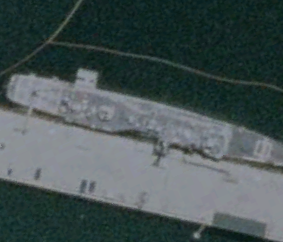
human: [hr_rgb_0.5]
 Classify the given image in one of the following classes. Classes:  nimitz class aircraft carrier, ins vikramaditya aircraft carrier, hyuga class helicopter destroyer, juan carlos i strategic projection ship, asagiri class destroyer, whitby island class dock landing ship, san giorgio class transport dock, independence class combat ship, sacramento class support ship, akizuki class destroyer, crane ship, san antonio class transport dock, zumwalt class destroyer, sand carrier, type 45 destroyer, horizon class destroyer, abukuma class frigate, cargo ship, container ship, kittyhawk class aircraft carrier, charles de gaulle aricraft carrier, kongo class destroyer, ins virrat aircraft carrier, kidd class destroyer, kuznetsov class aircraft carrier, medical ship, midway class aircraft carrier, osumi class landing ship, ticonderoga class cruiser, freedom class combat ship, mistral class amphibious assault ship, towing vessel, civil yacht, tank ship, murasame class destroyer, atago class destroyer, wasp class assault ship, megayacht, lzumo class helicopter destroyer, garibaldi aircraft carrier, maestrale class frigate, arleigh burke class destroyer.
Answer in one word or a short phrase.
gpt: Ticonderoga class cruiser